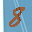
Label: 8